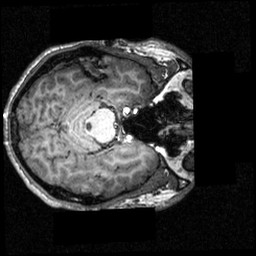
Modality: T1w
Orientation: axial
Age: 19
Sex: male
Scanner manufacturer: siemens
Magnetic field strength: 3.951 T
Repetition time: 1.5 s
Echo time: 0.00335 s